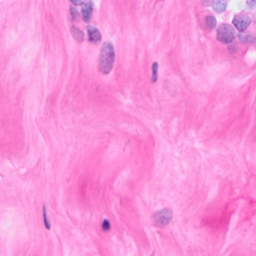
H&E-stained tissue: Breast